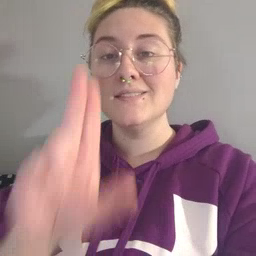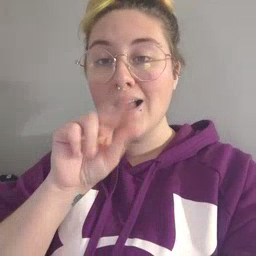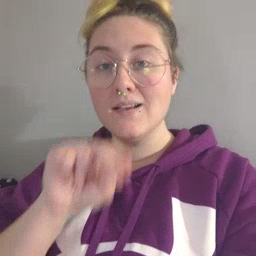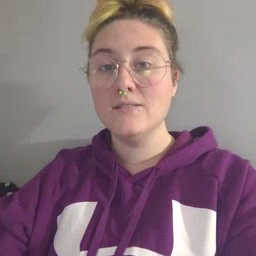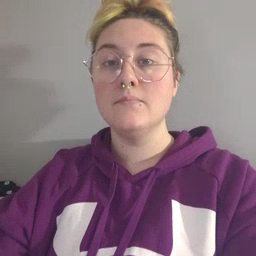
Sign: duck